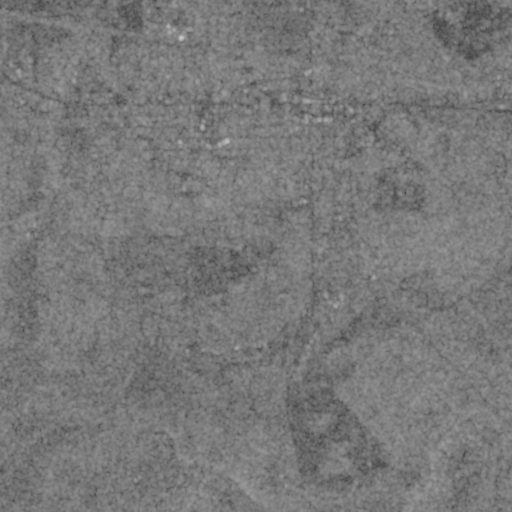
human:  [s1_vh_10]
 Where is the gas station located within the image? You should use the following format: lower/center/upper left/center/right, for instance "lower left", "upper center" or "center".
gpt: The gas station is located in the upper of the image.
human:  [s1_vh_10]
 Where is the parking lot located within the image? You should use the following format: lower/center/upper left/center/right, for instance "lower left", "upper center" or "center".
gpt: The parking lot is located in the upper right of the image.
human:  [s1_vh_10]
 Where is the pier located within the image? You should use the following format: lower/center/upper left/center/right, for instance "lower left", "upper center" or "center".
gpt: The pier is located in the upper right of the image.
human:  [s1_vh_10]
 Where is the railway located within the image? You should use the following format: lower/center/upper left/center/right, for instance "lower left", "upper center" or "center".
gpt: The railway is located in the upper of the image.
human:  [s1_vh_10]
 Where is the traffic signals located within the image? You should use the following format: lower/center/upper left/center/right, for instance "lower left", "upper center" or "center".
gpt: The traffic signals is located in the upper center of the image.
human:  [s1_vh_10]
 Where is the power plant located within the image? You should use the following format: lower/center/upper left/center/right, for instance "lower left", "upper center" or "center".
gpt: There is no power plant in the image.

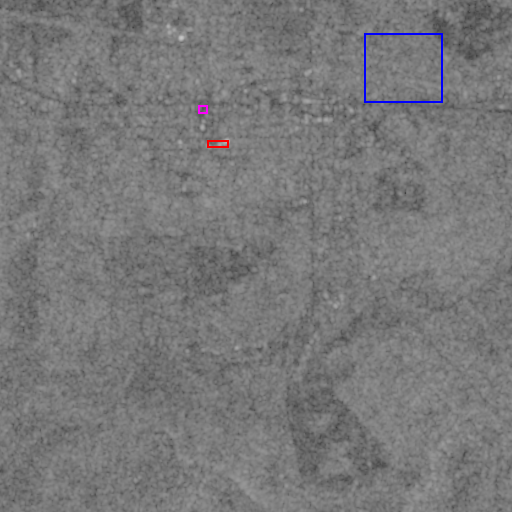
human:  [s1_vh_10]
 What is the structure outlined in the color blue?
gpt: The structure outlined in blue is a park.
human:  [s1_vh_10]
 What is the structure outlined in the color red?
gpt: The structure outlined in red is a building.
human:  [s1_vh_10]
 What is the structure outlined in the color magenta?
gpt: The structure outlined in magenta is a building.
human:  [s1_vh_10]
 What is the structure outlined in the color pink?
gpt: There is no pink outline.